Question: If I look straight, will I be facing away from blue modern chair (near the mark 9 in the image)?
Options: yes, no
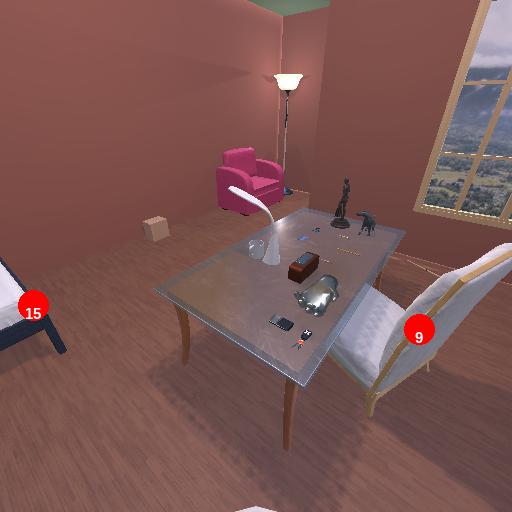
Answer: yes